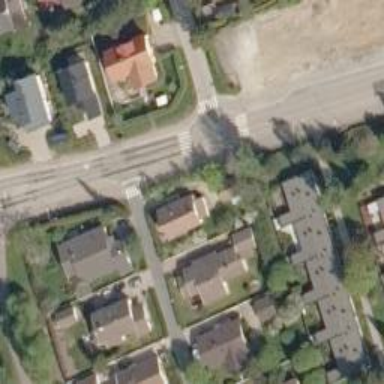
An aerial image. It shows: Uncontrolled crossing on the road.